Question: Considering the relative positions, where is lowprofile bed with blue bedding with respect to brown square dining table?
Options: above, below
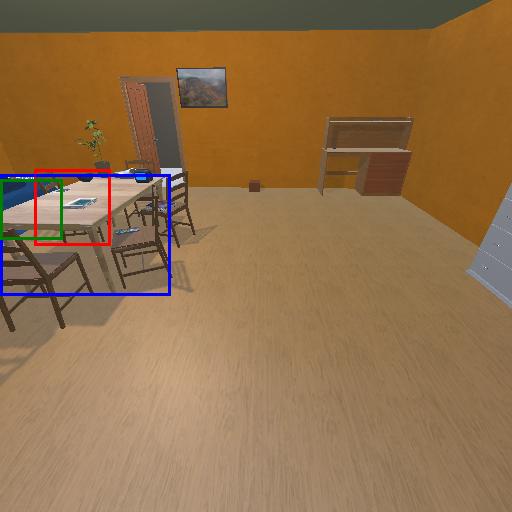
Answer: above